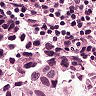
Metastatic tissue present: yes